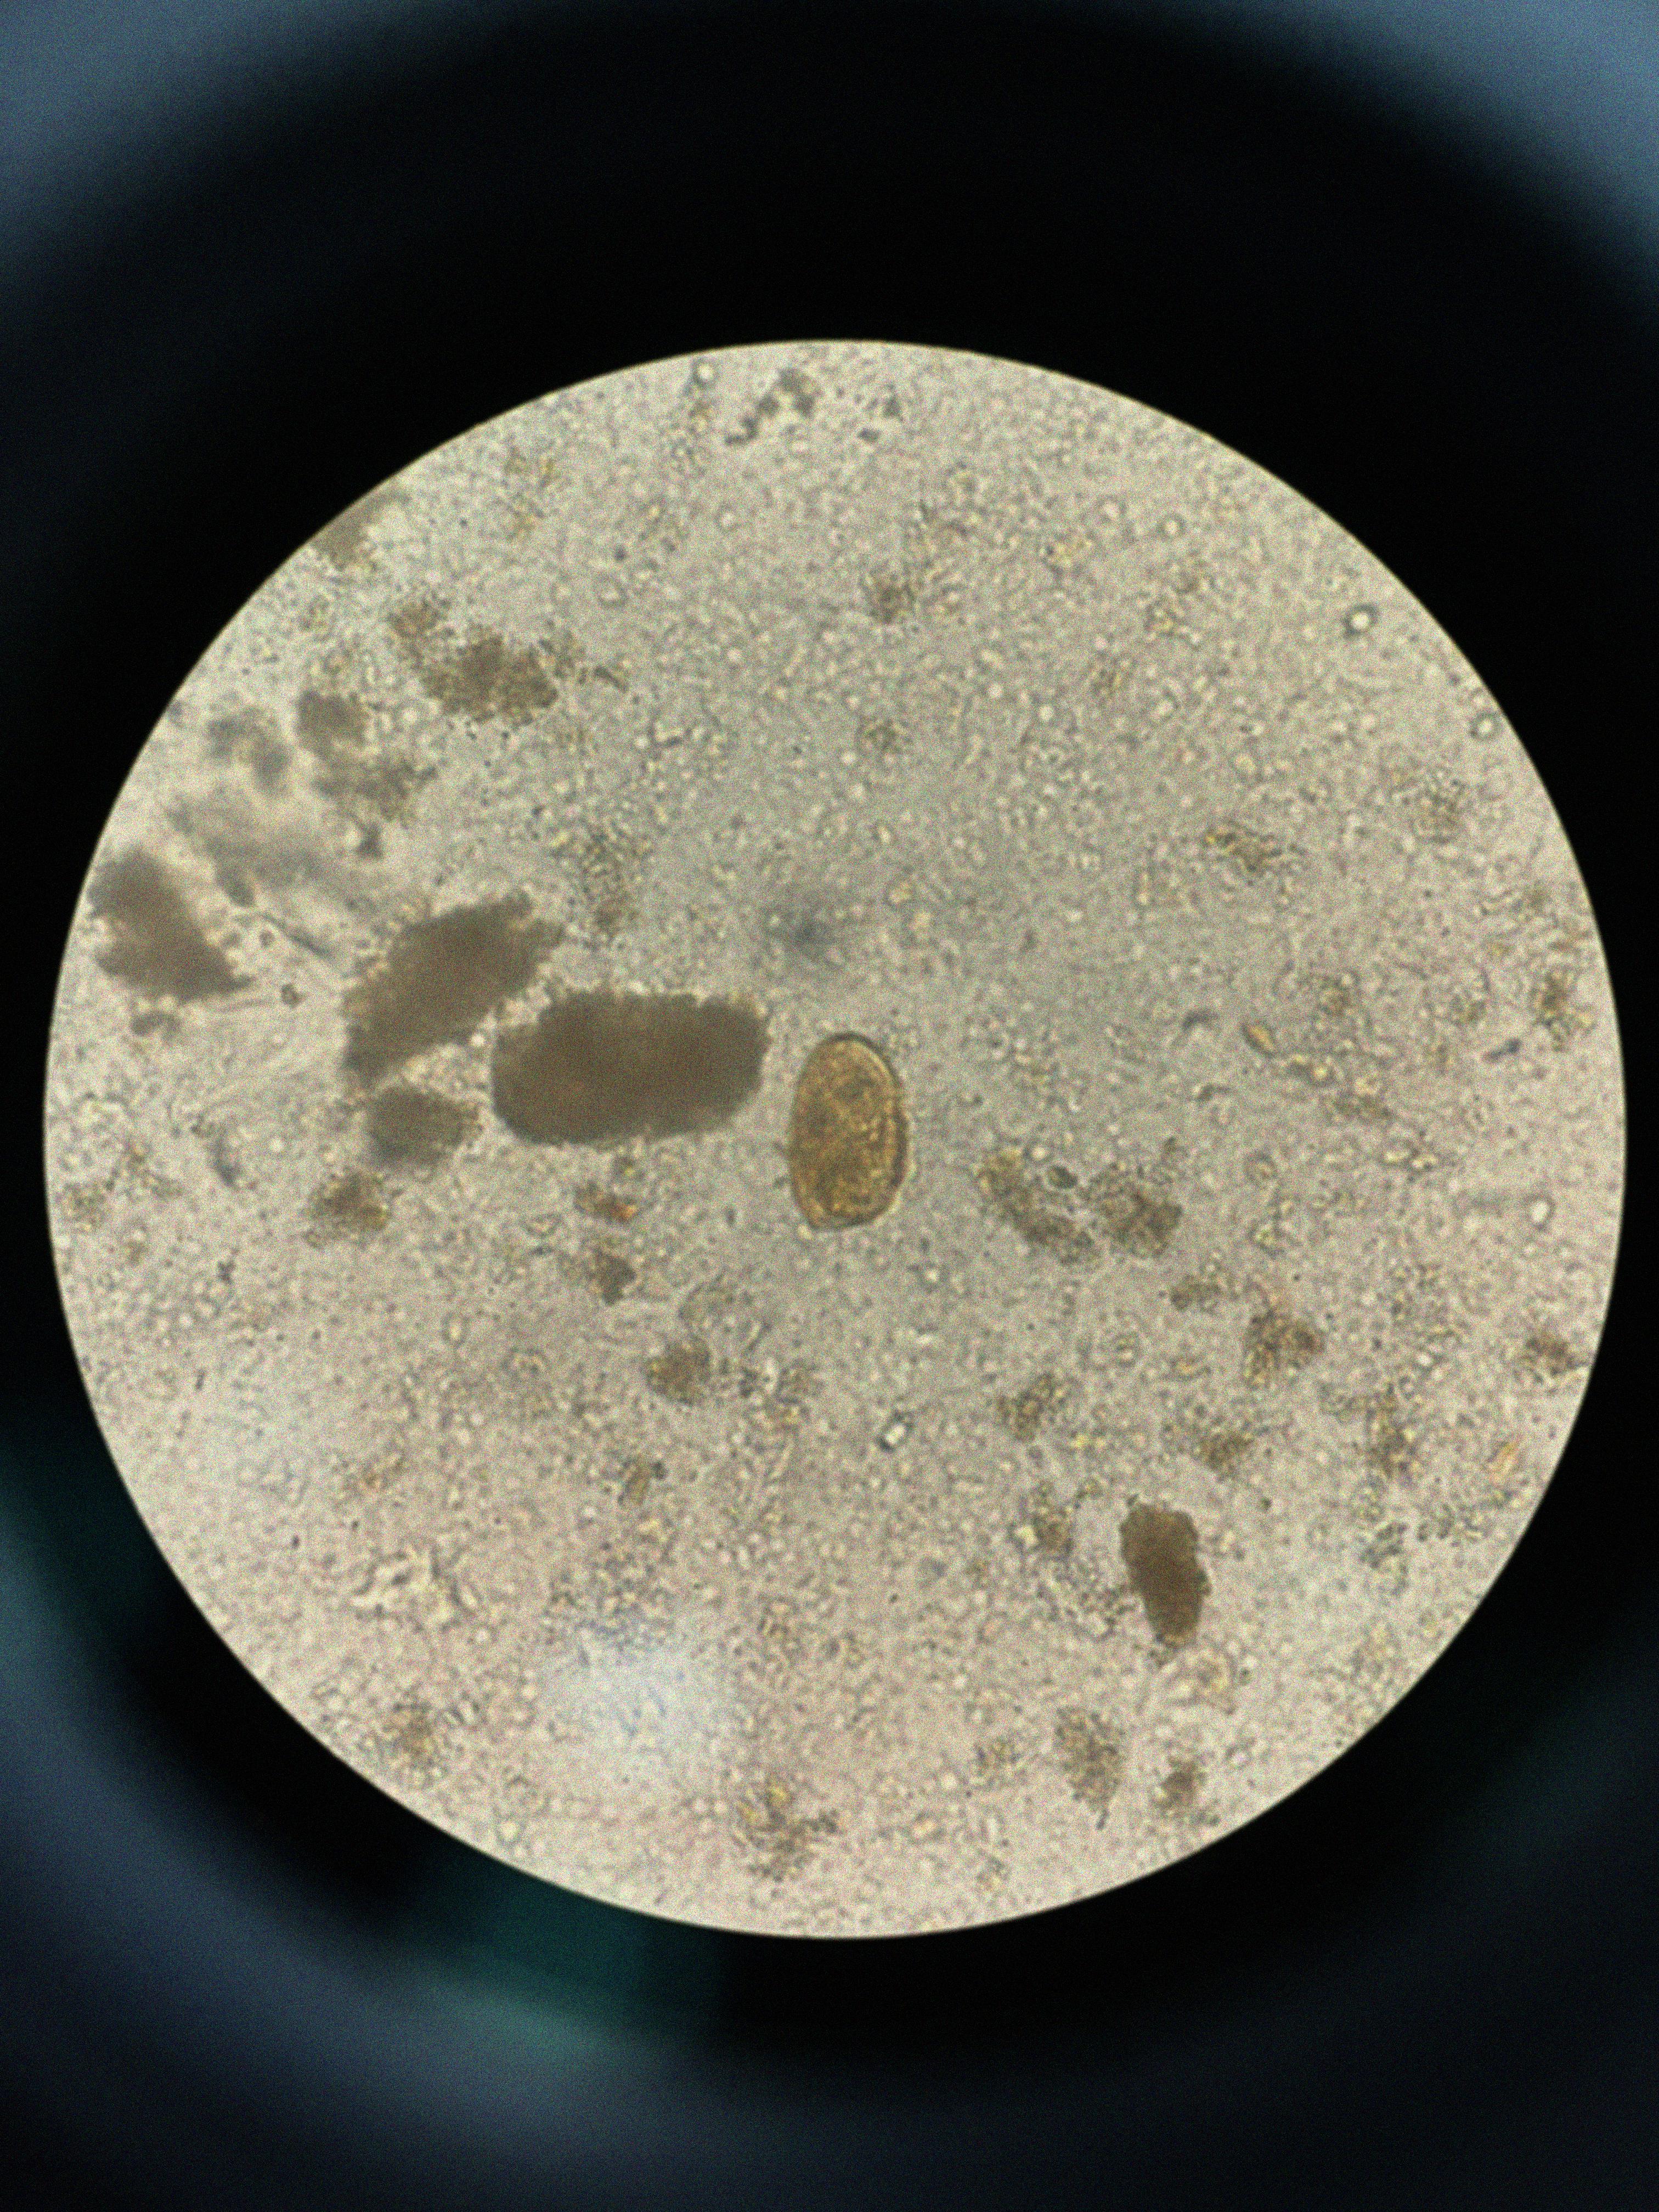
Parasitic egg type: Paragonimus spp